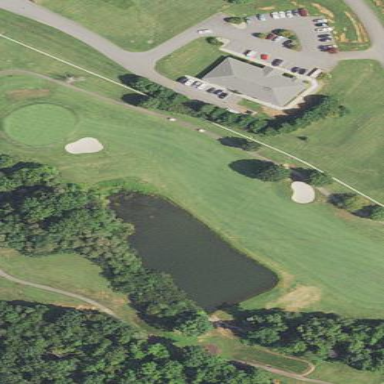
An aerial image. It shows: Picturesque scene of golf course with lateral water hazard.